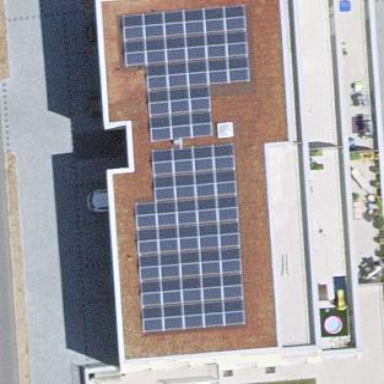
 consisting of solar photovoltaic panels."